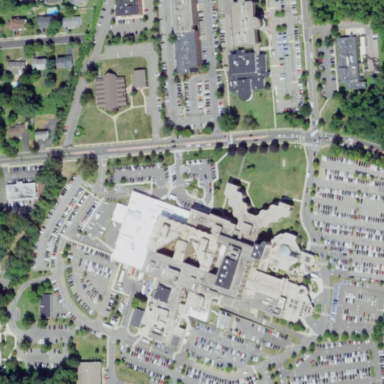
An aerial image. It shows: Healthcare facility identified as hospital.